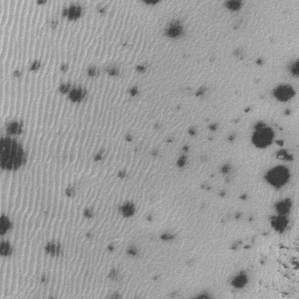
Label: frost